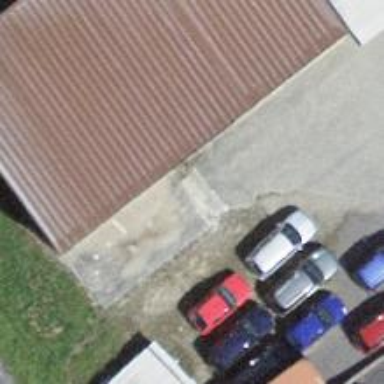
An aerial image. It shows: Shop that sells cars.